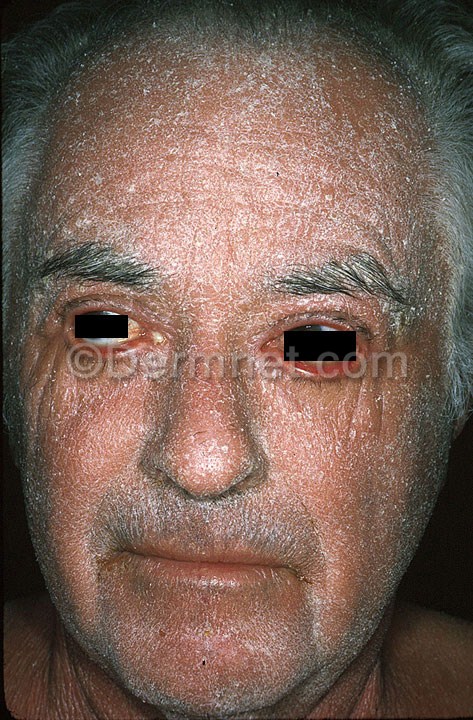
Disease: Psoriasis pictures Lichen Planus and related diseases